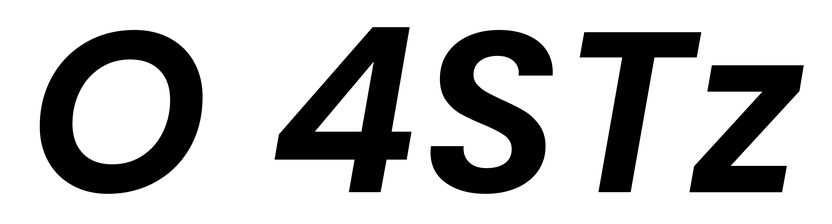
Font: Poppins-SemiBoldItalic